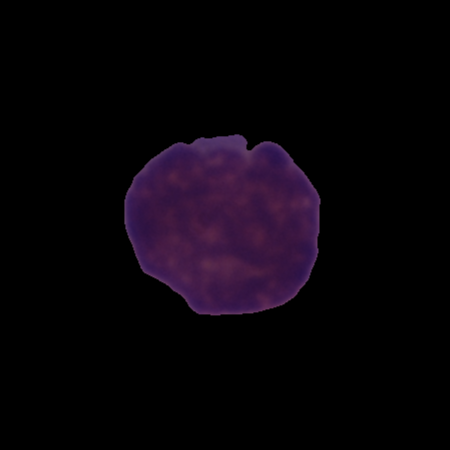
Label: cancer